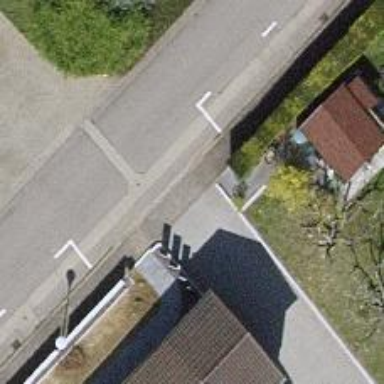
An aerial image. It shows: Hedge acting as barrier.